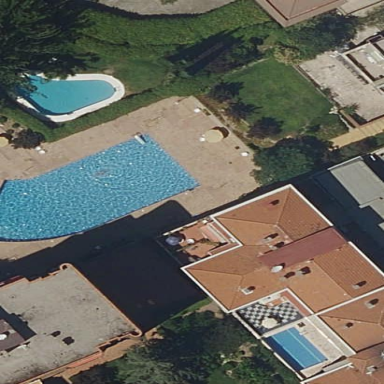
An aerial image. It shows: Swimming pool located in leisure land.